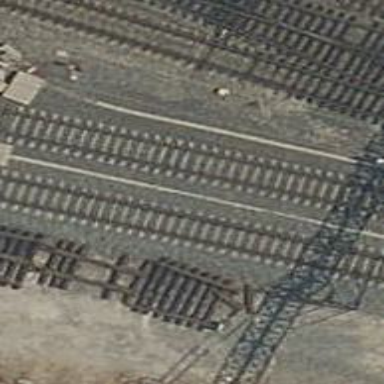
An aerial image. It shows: Railway track with contact lines for electrification.